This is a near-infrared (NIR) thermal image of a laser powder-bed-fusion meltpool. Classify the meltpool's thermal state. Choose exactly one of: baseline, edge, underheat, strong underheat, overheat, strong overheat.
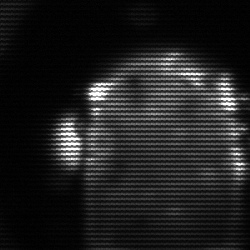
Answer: baseline